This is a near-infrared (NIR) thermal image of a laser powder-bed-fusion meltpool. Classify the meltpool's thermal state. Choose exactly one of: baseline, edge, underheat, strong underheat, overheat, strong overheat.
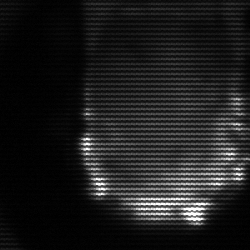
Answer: baseline